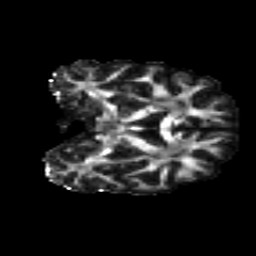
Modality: FA
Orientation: coronal
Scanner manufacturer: siemens
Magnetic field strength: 3 T
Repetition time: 4.16 s
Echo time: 0.0806 s